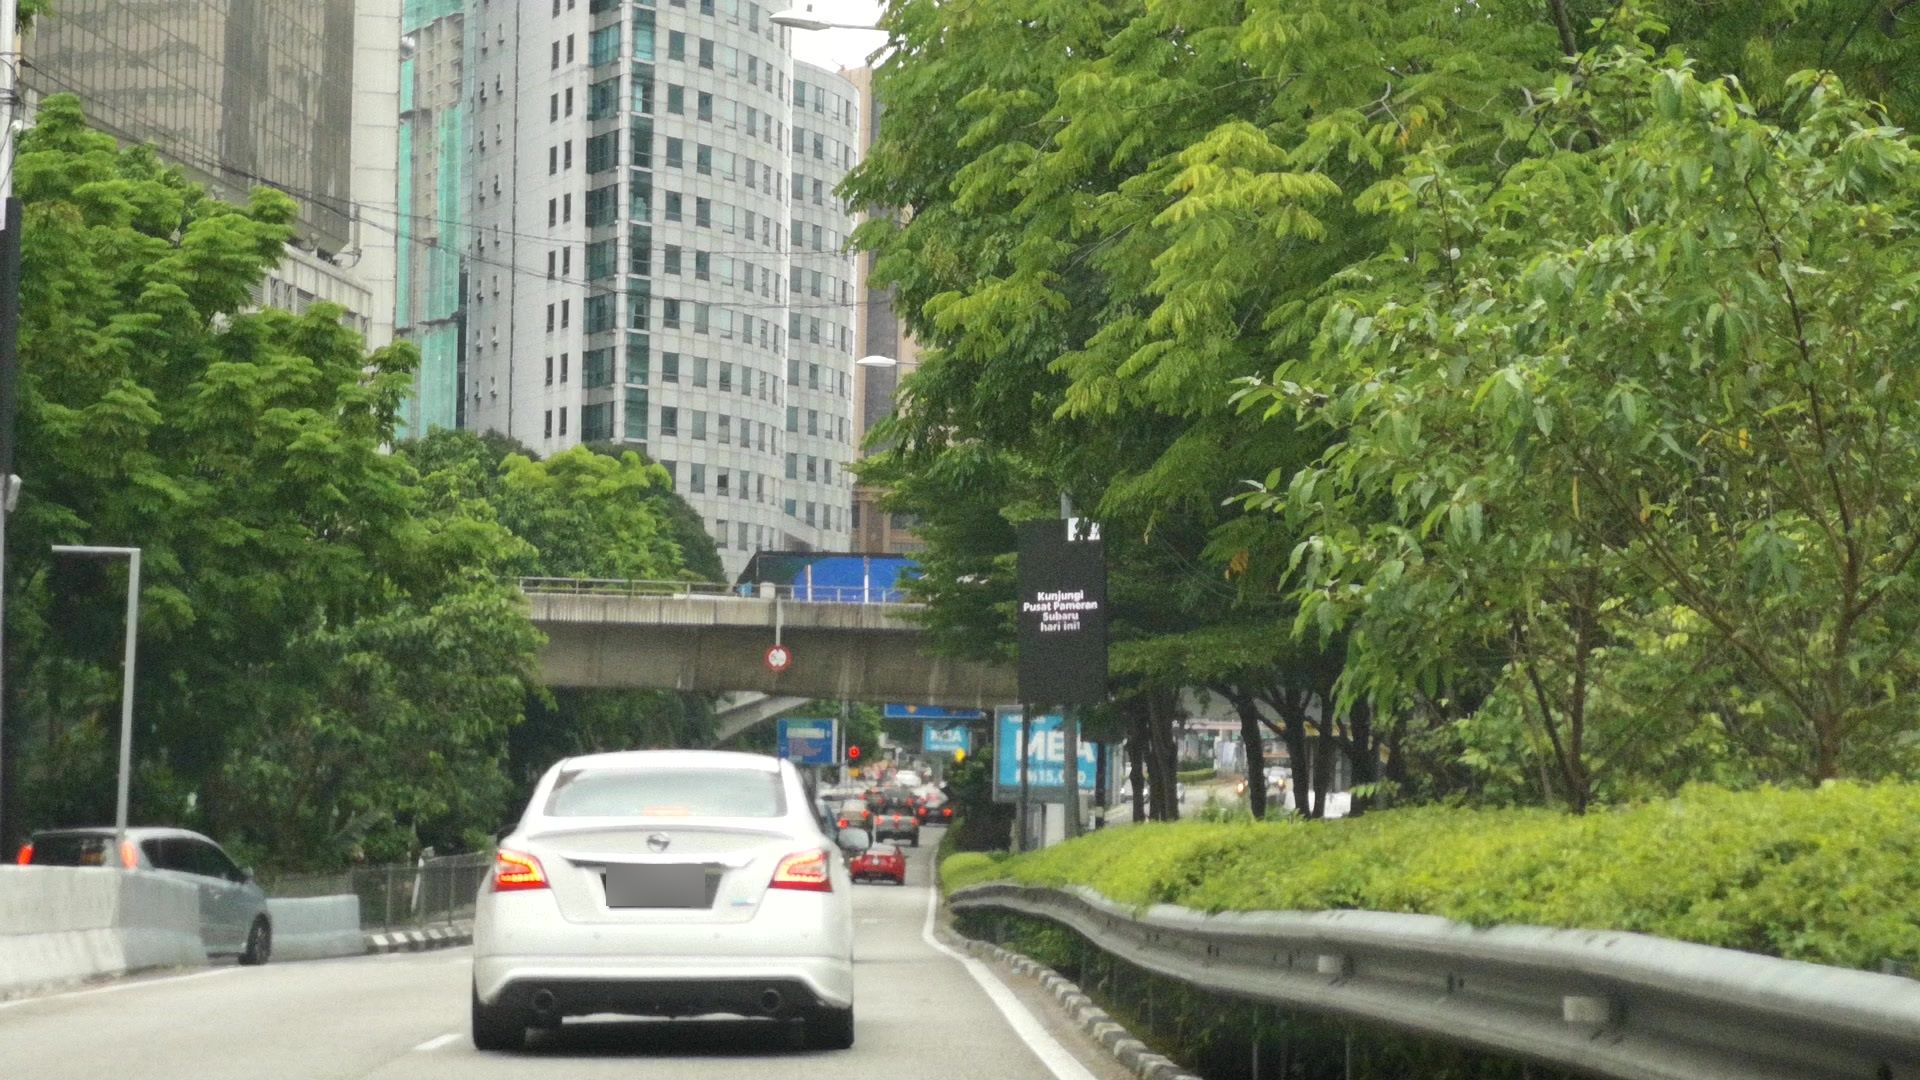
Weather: cloudy
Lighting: day
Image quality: good
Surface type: driving surface
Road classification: trunk_link, secondary
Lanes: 3, 2, 4
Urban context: urban centre
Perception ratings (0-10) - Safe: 3.62, Lively: 8.11, Beautiful: 5.25, Boring: 1.2, Depressing: 5.4, Wealthy: 9.07